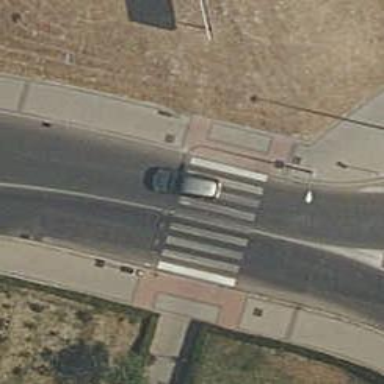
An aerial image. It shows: Road with traffic signals at crossing.